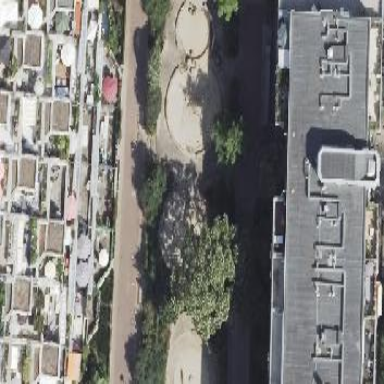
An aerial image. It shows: Lovely park for leisure and relaxation.